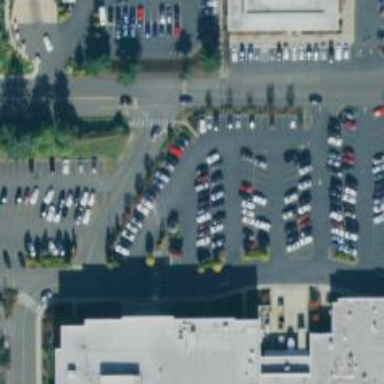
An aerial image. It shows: Parking space.